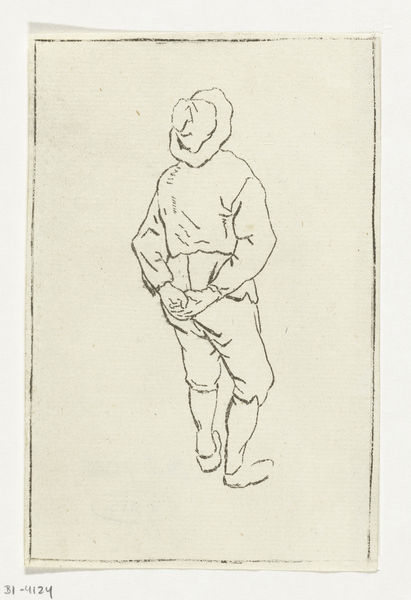
Titel: Man met handen op de rug en hoed
Künstler: Anthonie van den Bos
Standort: Amsterdam
Institution: Rijksmuseum
Schlagwörter: hands, hat, white, black, portrait, skirt, looking, hand, man, sky, head, peasant, feet, male, drawing, paper, cap, etching, line, sketch, boots, jacket, pen, human, arms, clothes, vest, ink, back, pants, shoes, pencil, legs, lines, cloth, fingers, stare, simple, plain, shirt, standing, poor, sleeves, straw hat, breeches, relaxed, alone, 19th century, no, cloths, holding hands, behind, contour, up, line drawing, upward, hat brim, brim, clean, hands clasped, clasped, capris, crossed hands, from back, 314124, bordeer, rear facing, hands on back, short trowser, lokking high